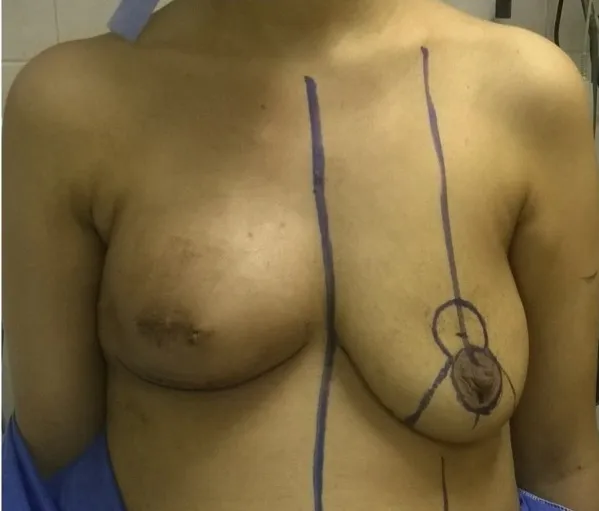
After antibiotic irrigation and secondary sutures.
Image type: medical_photograph (other_medical_photograph)